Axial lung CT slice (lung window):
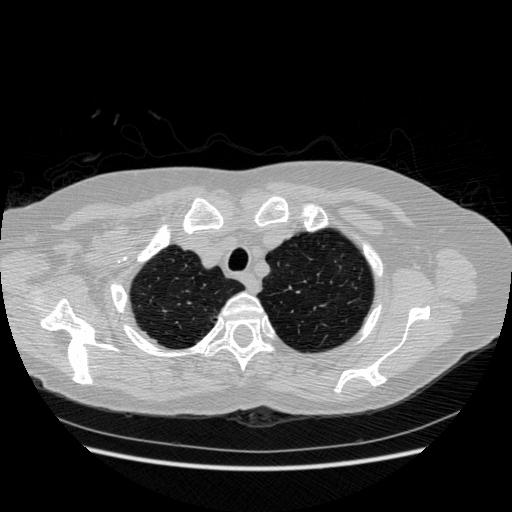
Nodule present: no